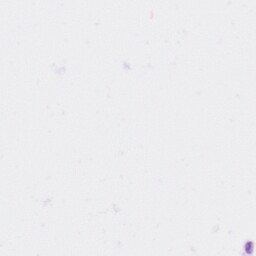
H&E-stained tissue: Kidney